Question: Here is the correct function:
'''
double SumSeries()
{
int fact = 1, n, sign = -1, factnum = 3;
float sum = 0, term, x;
cout<<"How many terms: ";
cin>>n;
cout<<endl<<"Enter value of x: ";
cin>>x;
sum += x;
for(int i = 2; i <= n; i++)
{
fact = 1;
for(int j =1; i <= factnum; j++)
fact *= j;
term = pow(x, i)/fact * sign;
sum += term;
factnum += 2;
}
return sum;
}
'''
I have tried several ways but the output hangs after this:

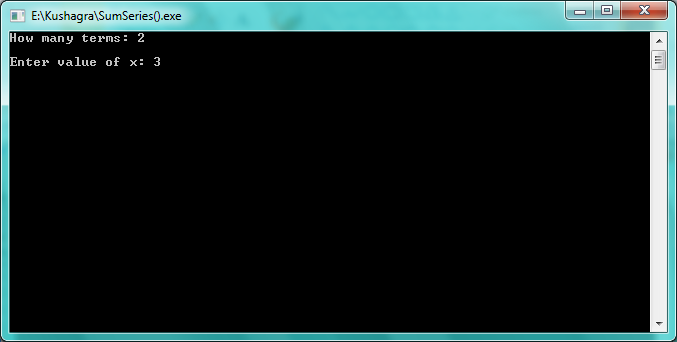
Answer: In inner loop 'for(int j =1; i <= factnum; j++)'. You hav eused 'i' instead of 'j' in conditional part of loop. So it is going in infinite loop.
To correct your code just change 'i <= factnum;' to 'j <= factnum;' in inner loop.